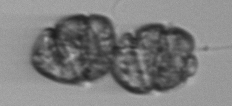
Label: Margalefidinium